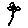
Label: flower